Question: in my case, my about page is parallax moving well every section when i'm click on about's sub menu (submenu for same page #link). but in my site home page has the same submenu if somebody click on the submenu first goto about page then the exact position. I make it almost done. but offset().top not giving me the exact value. so I stuck.
I console to see offset.top value when document ready..
help me to understand why this happen???
thanks in advance.
sorry for poor english
my site is here <URL>

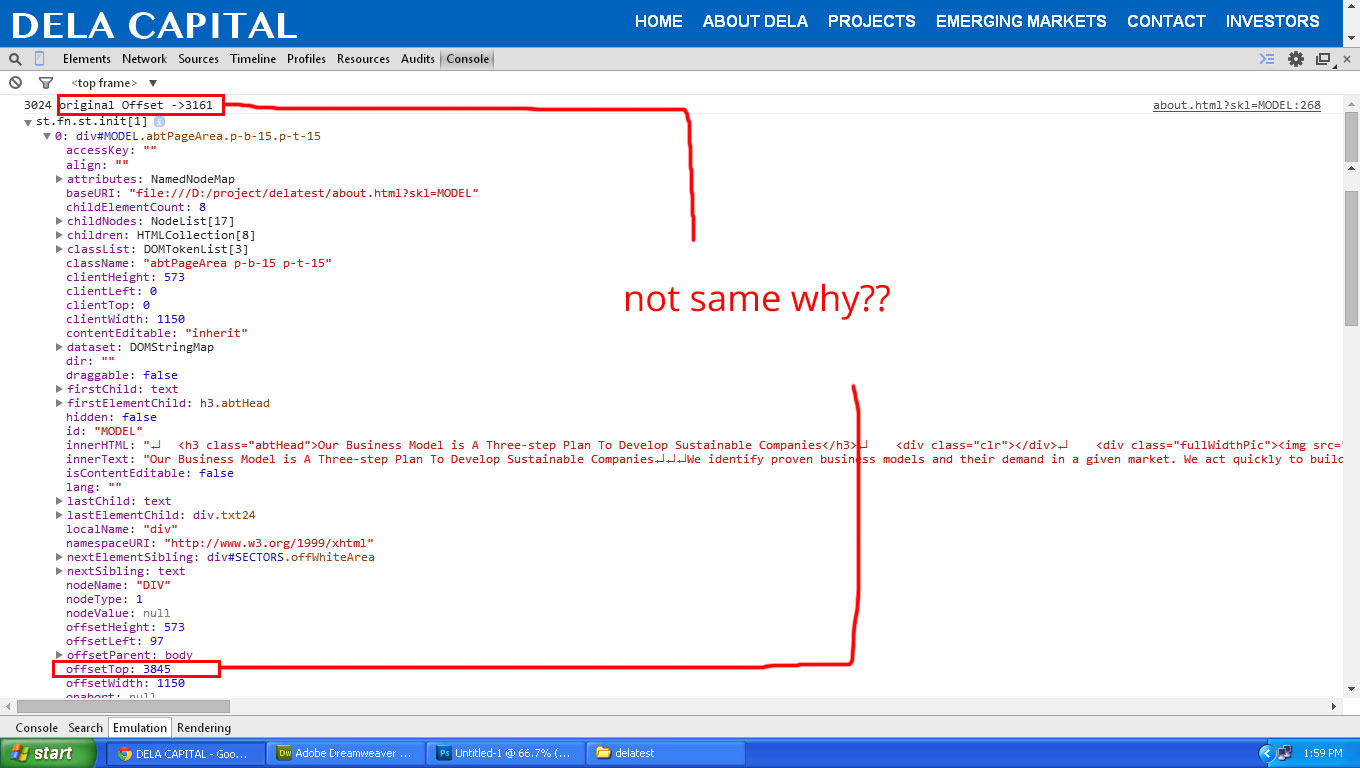
Answer: this is because on document ready some of the content may have not got their height. This could be due to resources such as images, font-faces, delayed css/js loading etc.
Instead of using '$(document).ready();' go for '$(window).load();'